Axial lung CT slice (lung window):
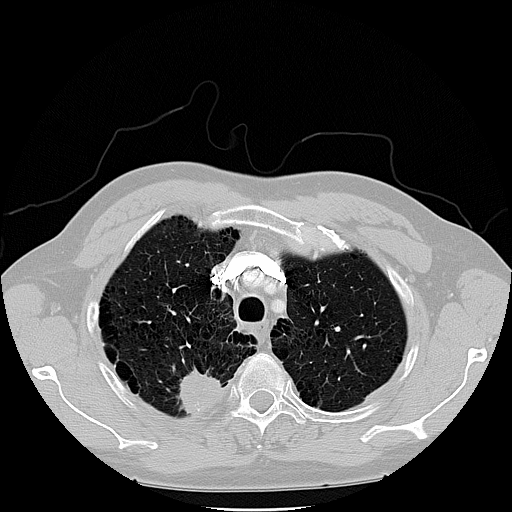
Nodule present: yes
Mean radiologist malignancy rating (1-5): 2